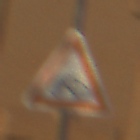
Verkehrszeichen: RadverkehrRechts
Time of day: MorningAfternoon
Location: Outdoor (Urban)
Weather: PartlyCloudy
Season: NotSpecified
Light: Natural